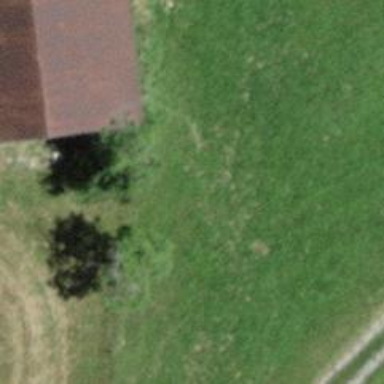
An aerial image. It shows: Barn.